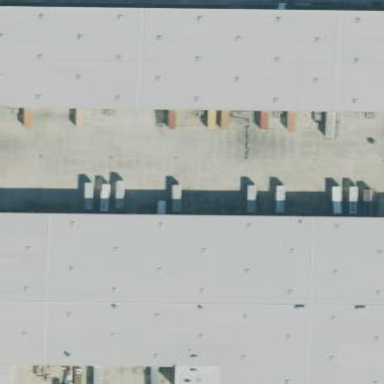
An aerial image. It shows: Warehouse.